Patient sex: M
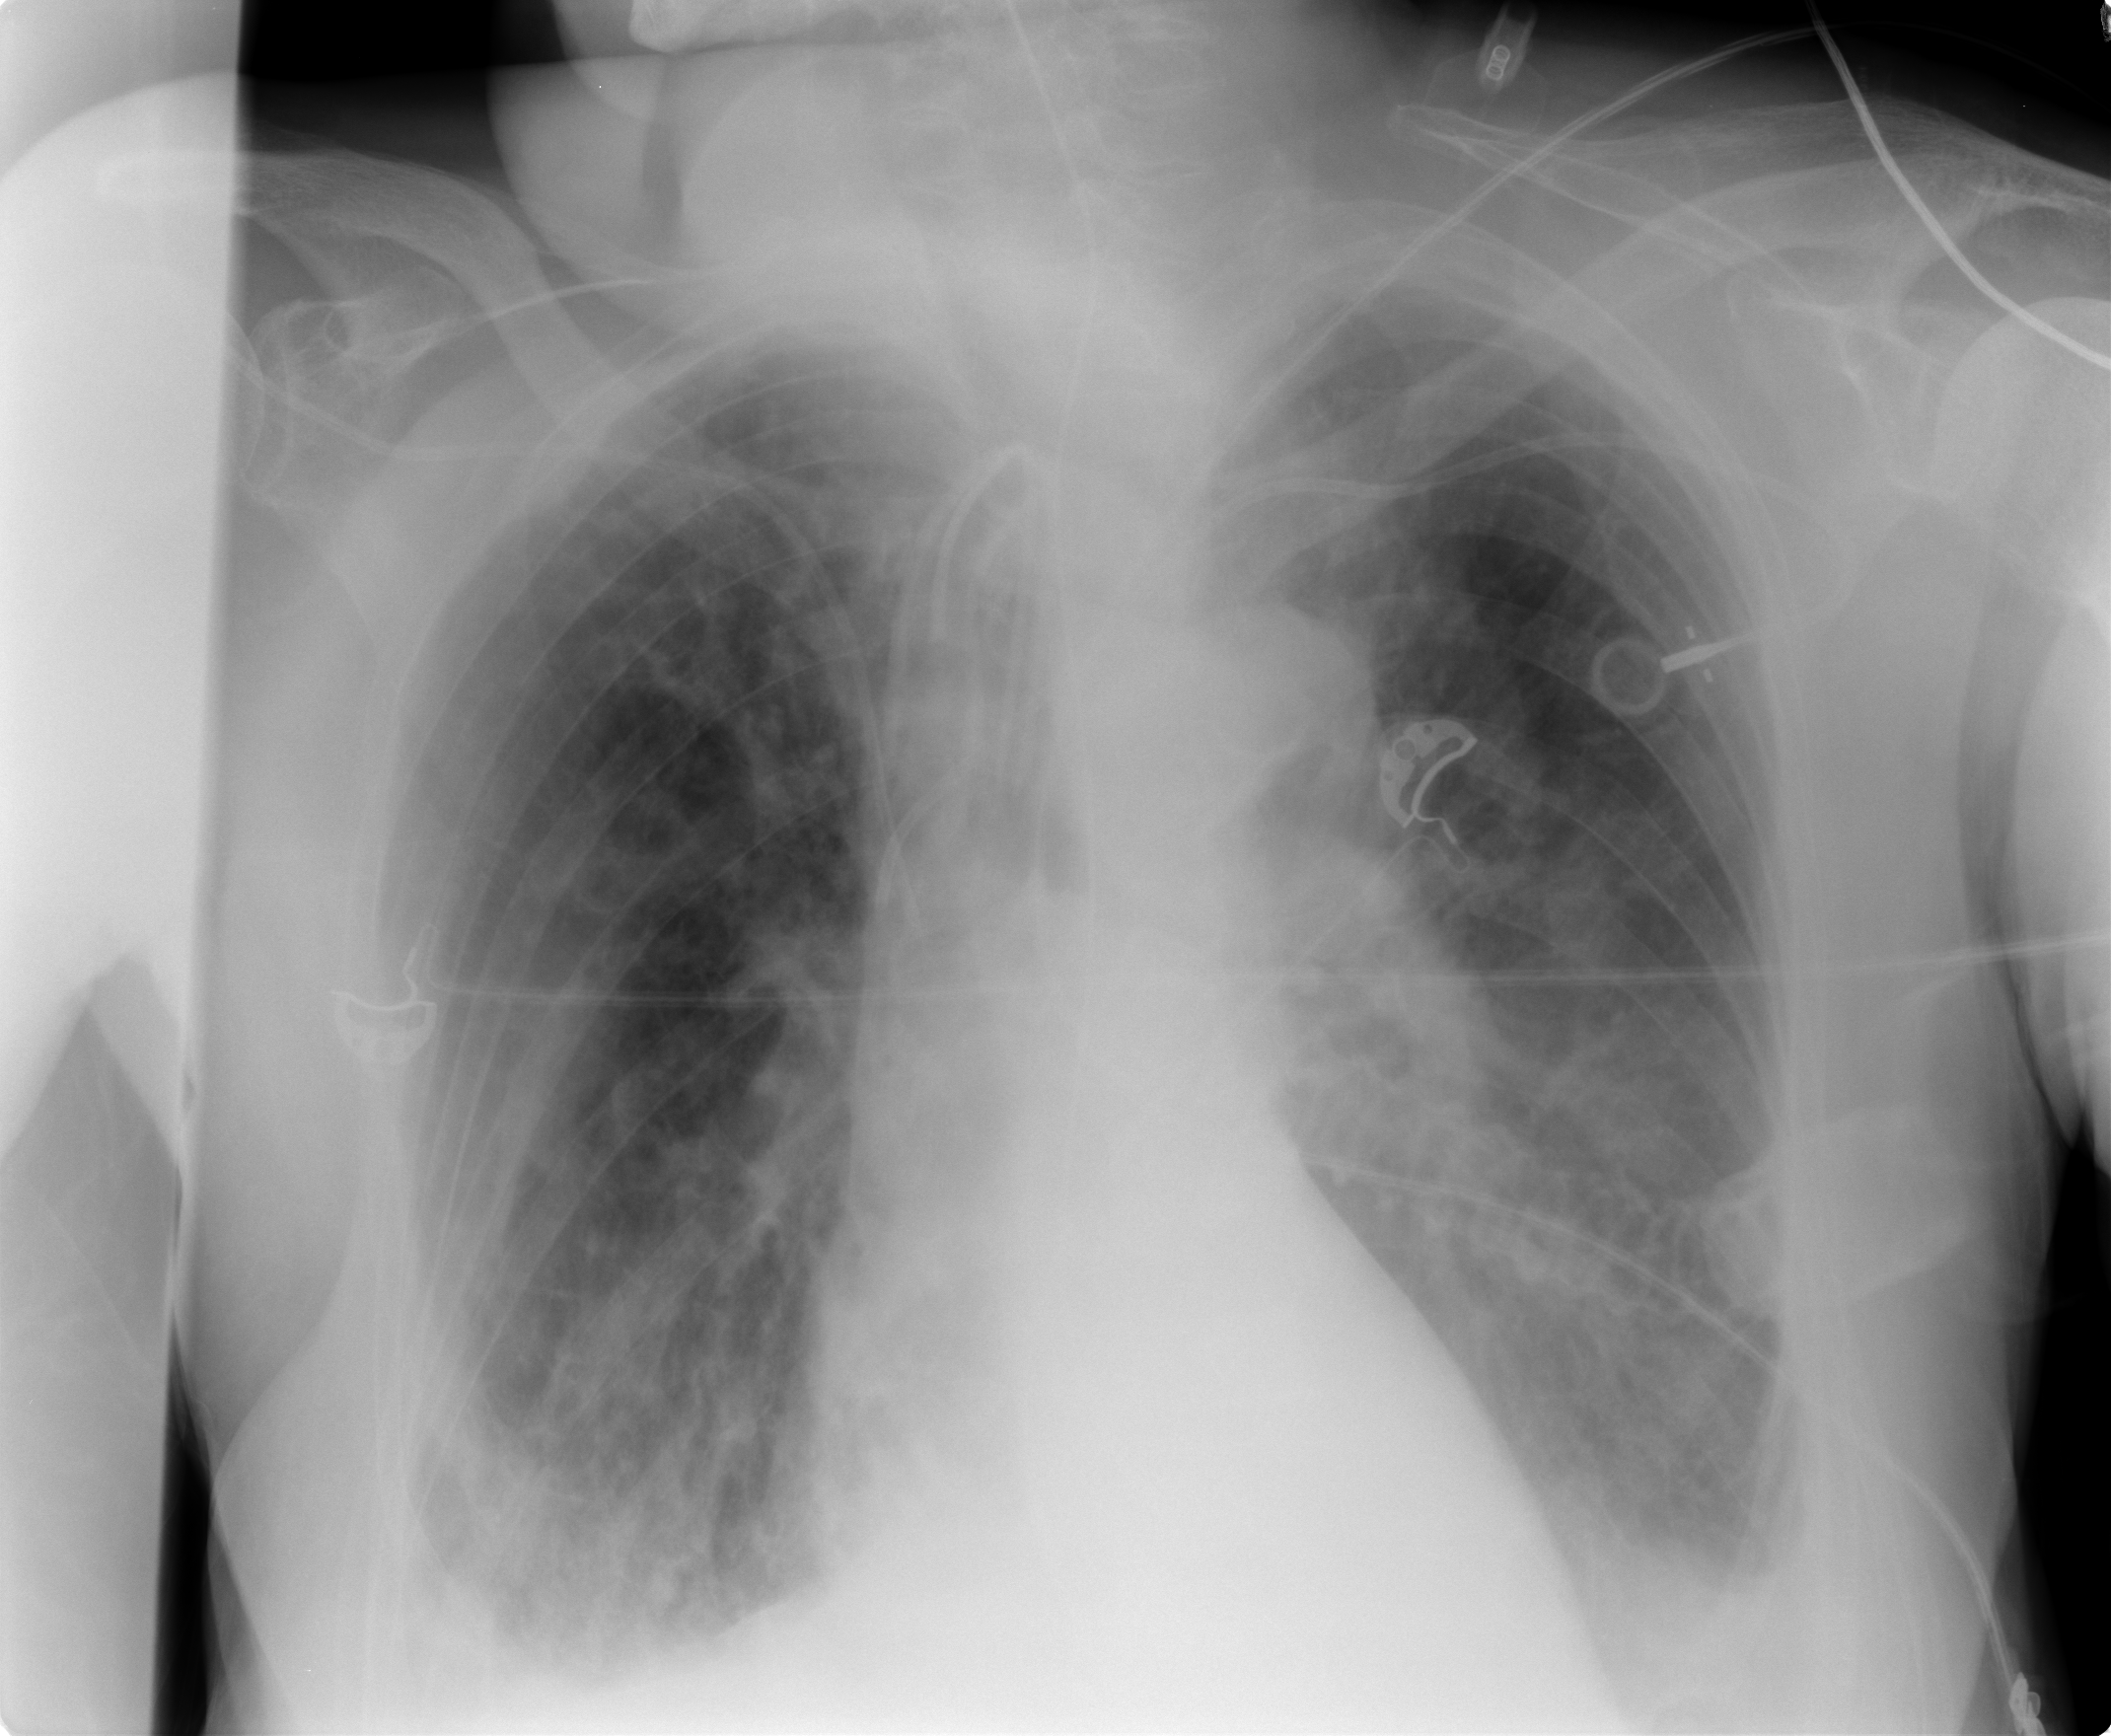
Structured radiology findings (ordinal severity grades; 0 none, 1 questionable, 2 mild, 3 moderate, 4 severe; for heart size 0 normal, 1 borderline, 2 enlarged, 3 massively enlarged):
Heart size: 0
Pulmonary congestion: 2
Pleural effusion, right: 2
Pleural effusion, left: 2
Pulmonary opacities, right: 2
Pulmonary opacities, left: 0
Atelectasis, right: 2
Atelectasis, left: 2